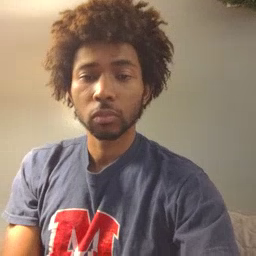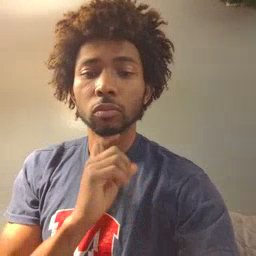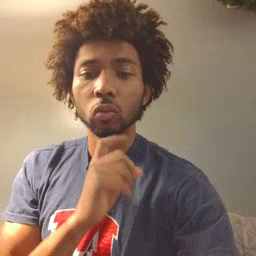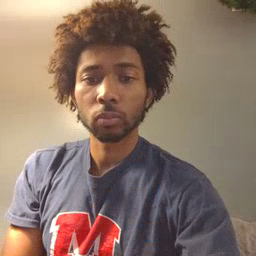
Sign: garbage